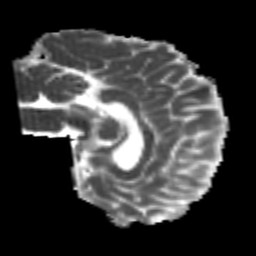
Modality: MD
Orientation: sagittal
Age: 23
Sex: male
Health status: healthy
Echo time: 0.074 s